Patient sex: F
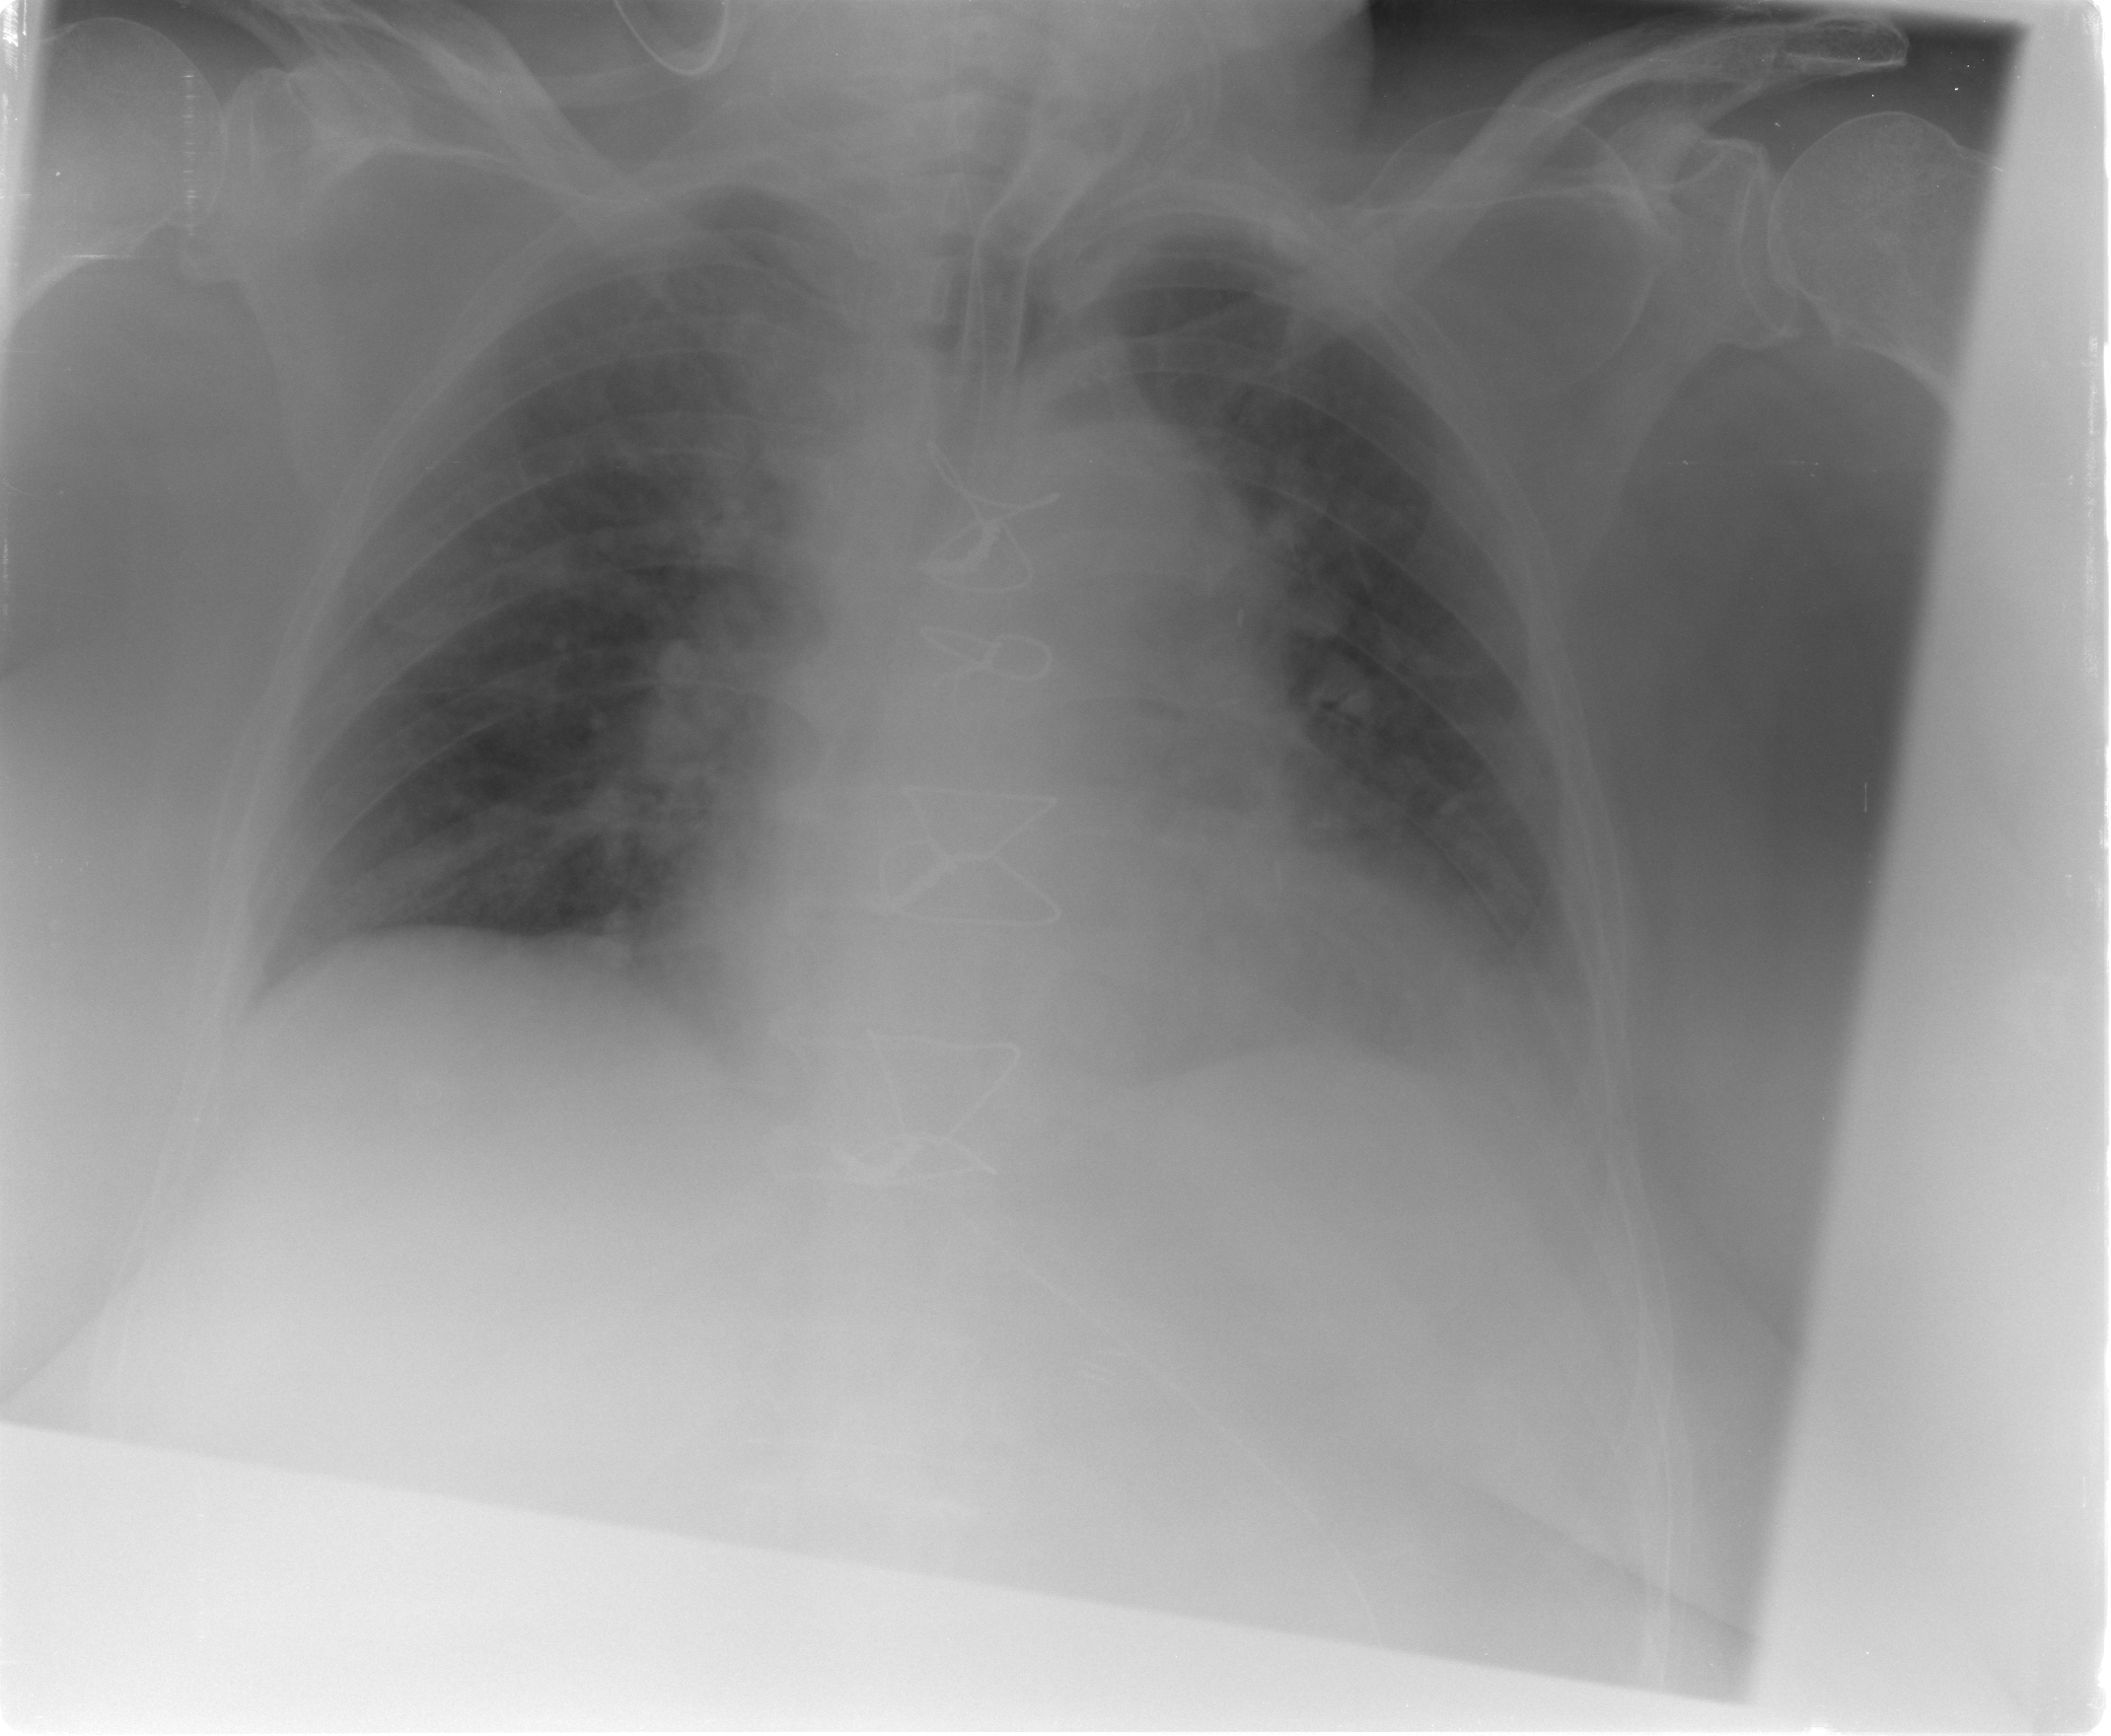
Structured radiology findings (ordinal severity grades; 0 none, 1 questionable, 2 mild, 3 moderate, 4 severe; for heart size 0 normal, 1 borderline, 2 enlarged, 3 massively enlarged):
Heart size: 2
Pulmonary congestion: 3
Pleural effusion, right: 2
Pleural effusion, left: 2
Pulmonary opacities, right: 3
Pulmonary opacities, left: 3
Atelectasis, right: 2
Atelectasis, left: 2